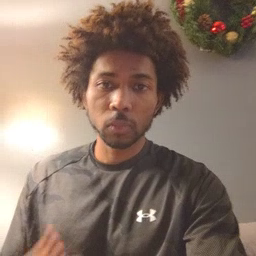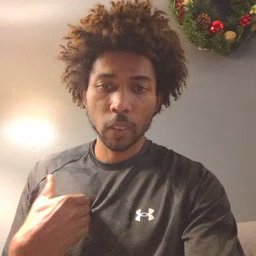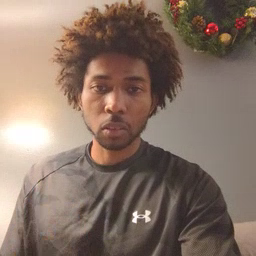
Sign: have